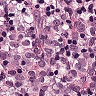
Metastatic tissue present: yes